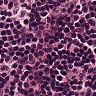
Metastatic tissue present: no